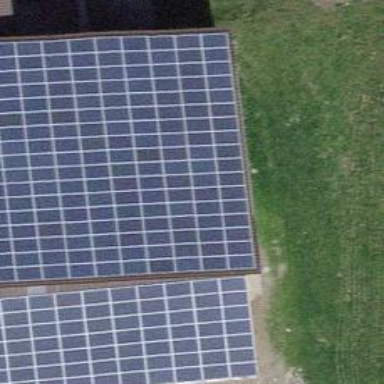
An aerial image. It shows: Solar power generator.